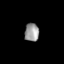
Tissue: skin
Cell type: Epithelial cells
Senescence score: 0.6908
Nuclear area (px): 258
Mean DAPI intensity: 151.244